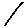
Label: line